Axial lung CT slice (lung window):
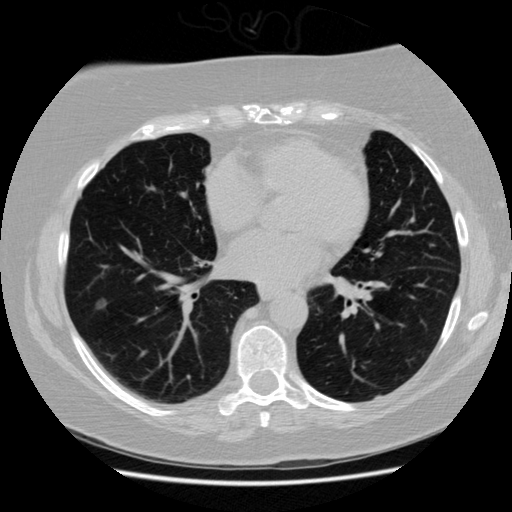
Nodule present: yes
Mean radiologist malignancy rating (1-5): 3